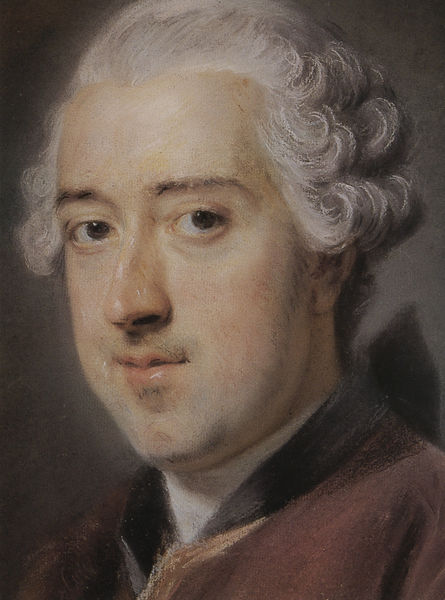
Titel: Le Prince Clément-Wenceslas de Saxe
Künstler: Maurice Quentin de La Tour
Standort: Saint-Quentin
Institution: Musée Antoine Lécuyer
Schlagwörter: blau, dunkel, kopf, mann, schatten, weiß, ausschnitt, braun, grau, haar, hell, kreide, licht, mund, nase, ohr, pastell, schwarz, stirn, zeichnung, blick, rot, malerei, schleife, bart, hemd, jacke, wand, augen, barock, gesicht, kragen, mensch, bildnis, hals, portrait, porträt, öl, auge, haare, mantel, augenbrauen, brustbild, direkter blick, kinn, lippen, locke, locken, rokoko, perücke, lächeln, halstuch, augenbraue, jacket, stehkragen, halbprofil, rasiert, kreagen, bekannte persönlichkeit, nattier, perrücke, pastellkreide, bartlos, braune augen, augen nase, braune töne, pastellkreiden, menn, carriera, portrat, bartschatten, halsmanschette, schatten an rückwand, ocken, augenlippen, gemäldeblass, rsch